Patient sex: M
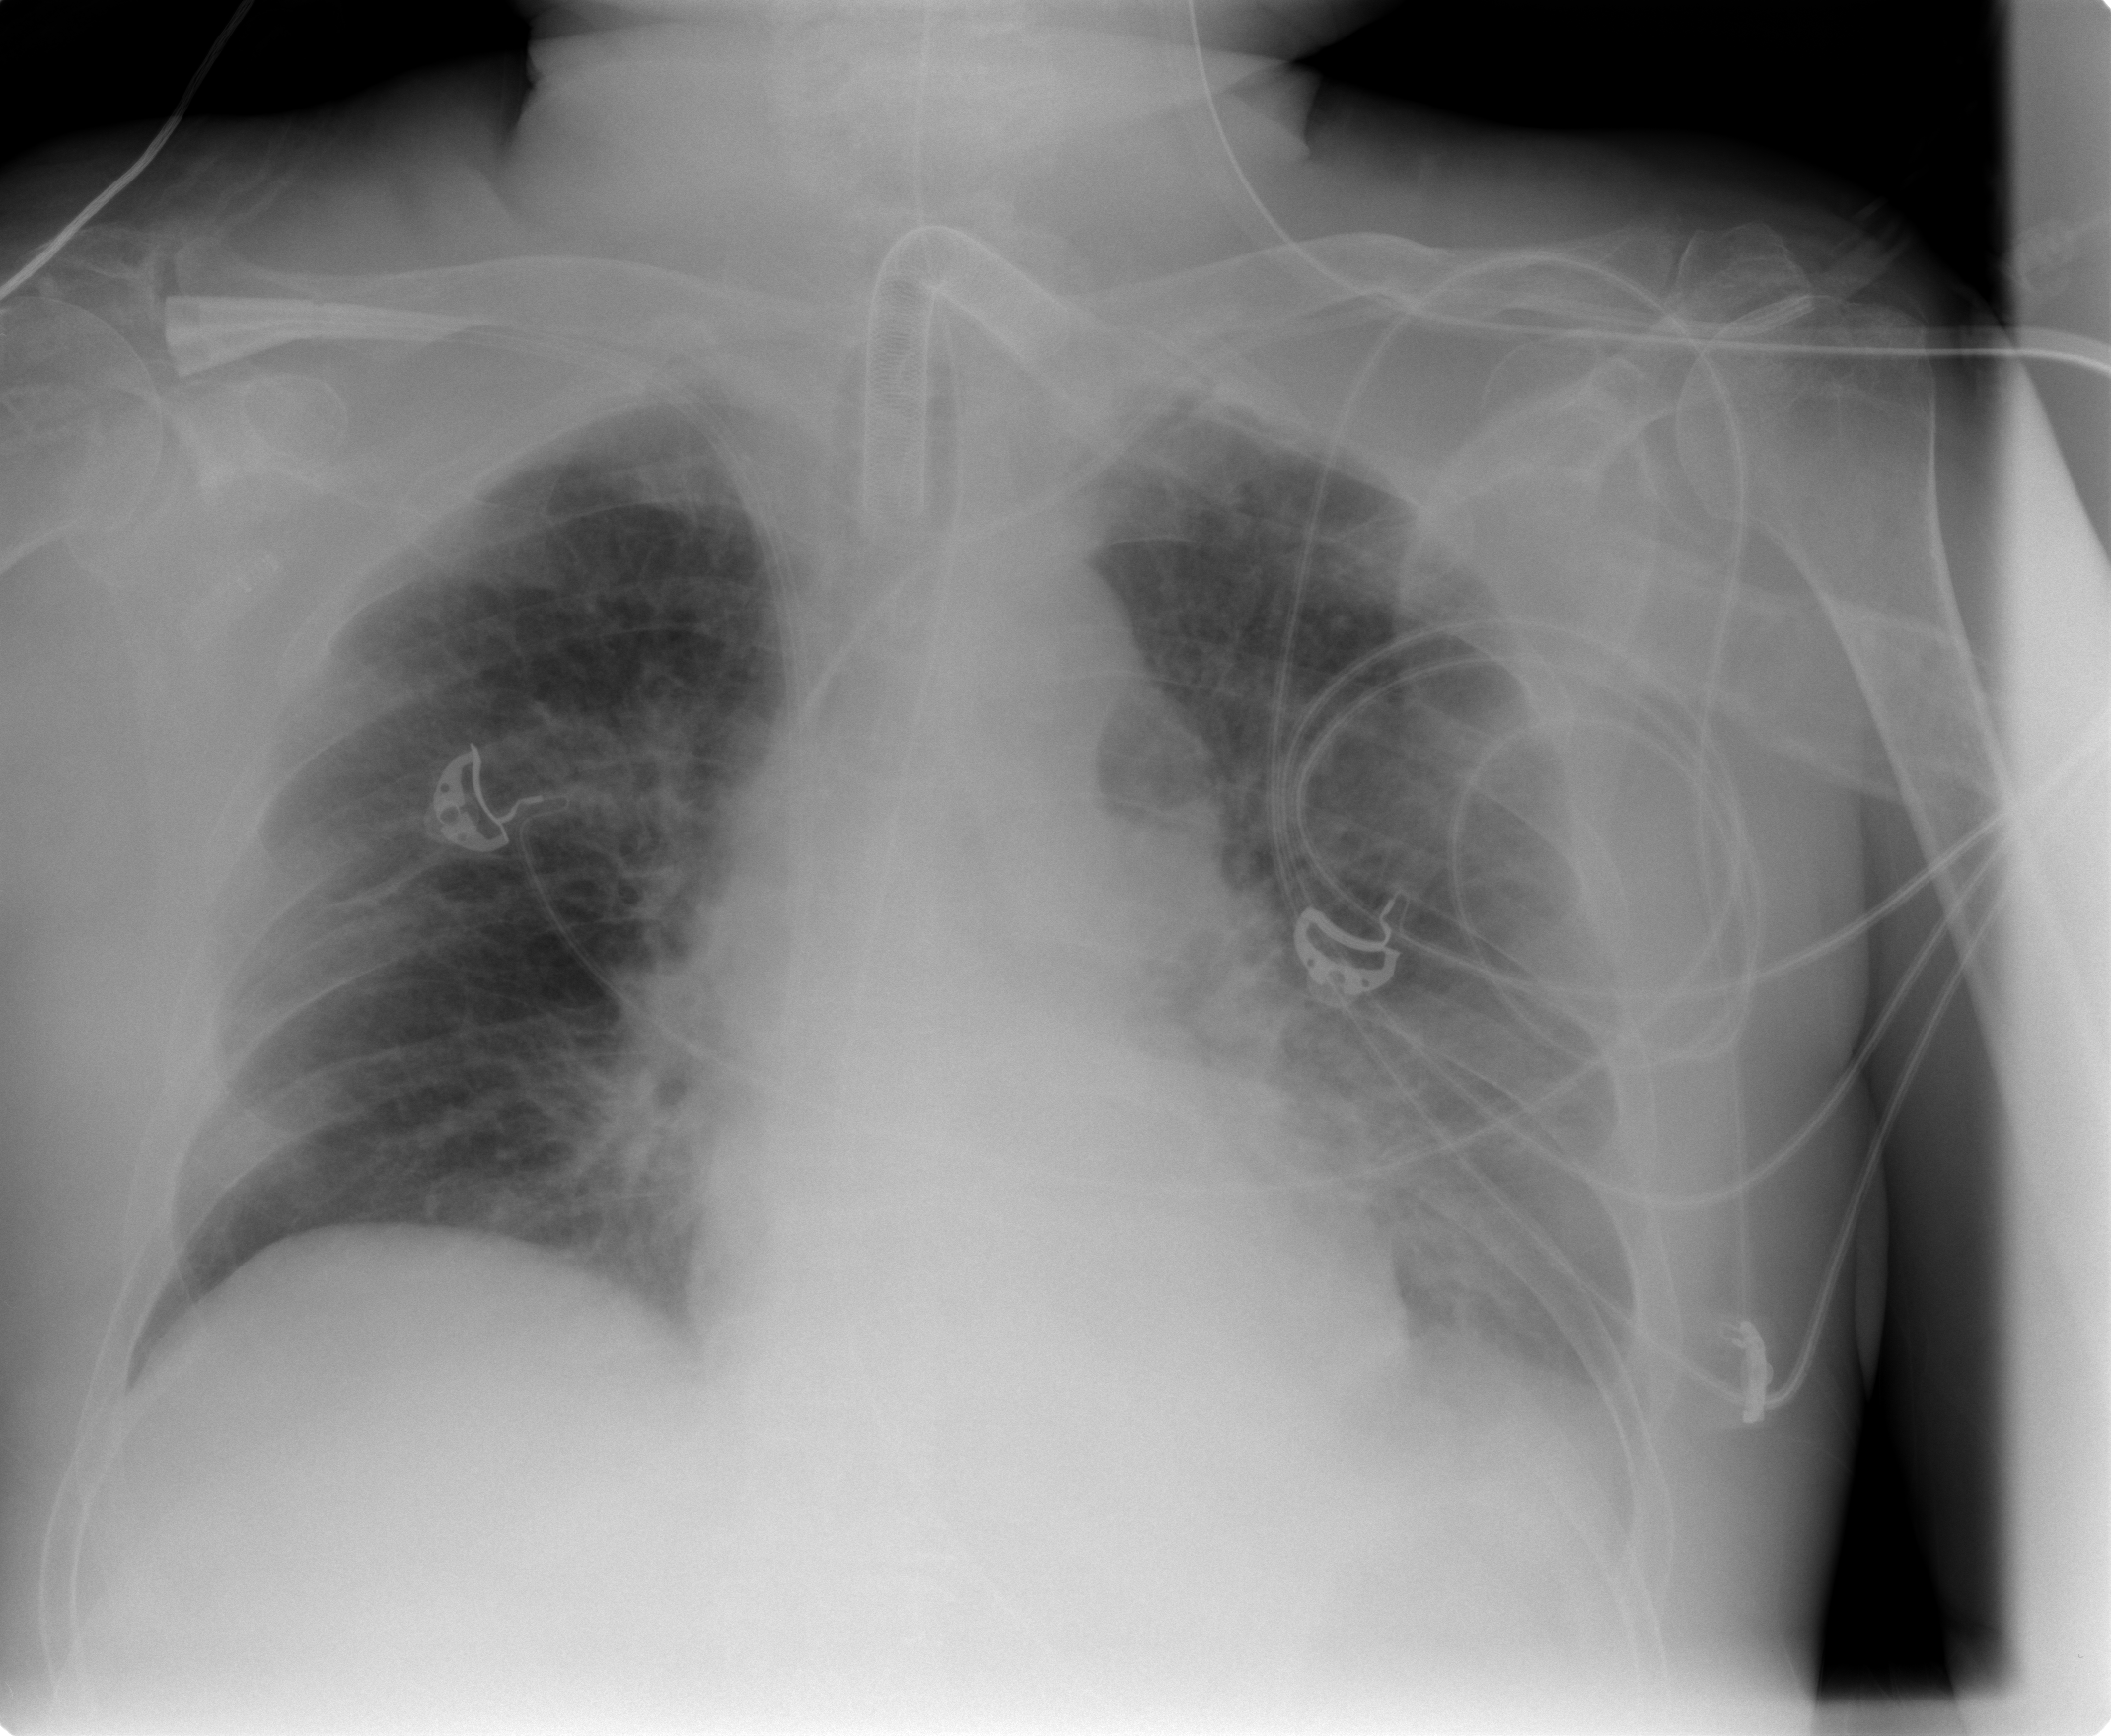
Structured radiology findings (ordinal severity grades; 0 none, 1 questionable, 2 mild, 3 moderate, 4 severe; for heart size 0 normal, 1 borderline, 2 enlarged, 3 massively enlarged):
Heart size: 2
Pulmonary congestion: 2
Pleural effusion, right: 0
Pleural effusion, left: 2
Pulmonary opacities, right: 1
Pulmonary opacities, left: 2
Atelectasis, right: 2
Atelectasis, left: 2